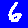
Digit: 6